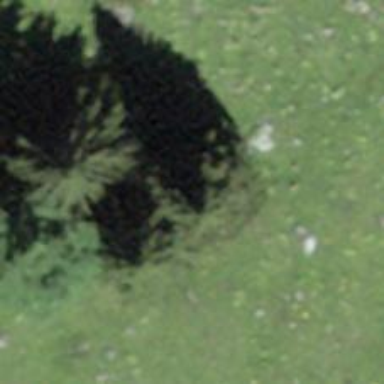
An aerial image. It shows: Needle-leaved tree in natural setting.